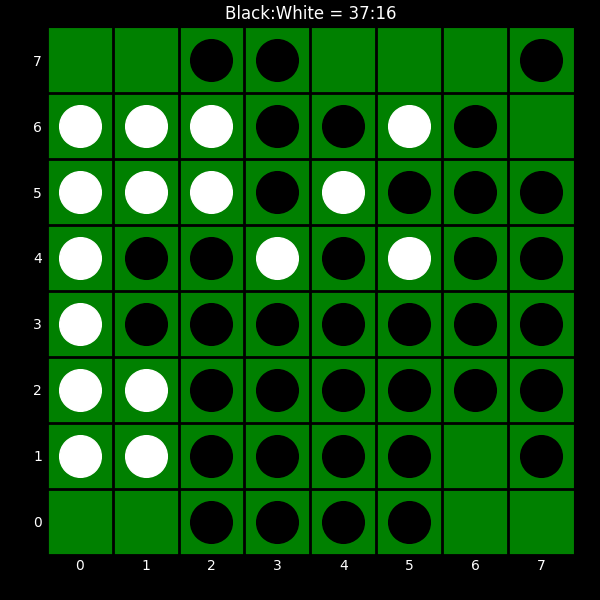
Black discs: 37
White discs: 16